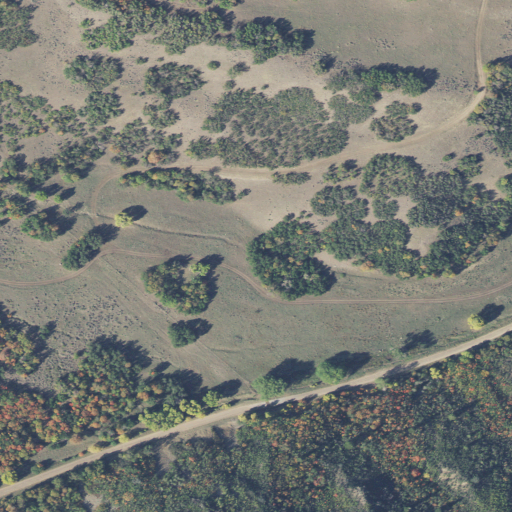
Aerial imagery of valley in Utah named Snowslide Canyon containing deciduous forest, shrub, open development, and low intensity development